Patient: sex M, age 68
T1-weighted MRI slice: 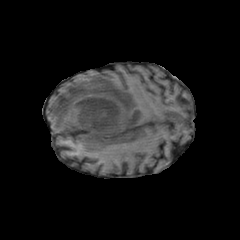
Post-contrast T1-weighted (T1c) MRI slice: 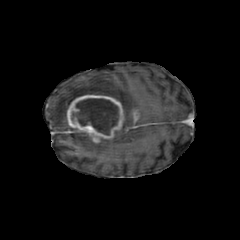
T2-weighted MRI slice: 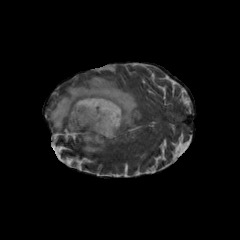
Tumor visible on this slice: yes
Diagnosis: Glioblastoma, IDH-wildtype
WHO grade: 4